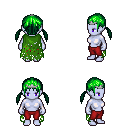
a pixel art fantasy rpg character, female body template, dark elf, purple skin, green tattered cape, red pants, green twin-tailed hairstyle, silver tiara, four views (front, back, left, right), 2x2 character sprite sheet, small pixel art, hard edges, no anti-aliasing